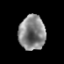
Tissue: prostate
Cell type: Epithelial cells
Senescence score: 0.2377
Nuclear area (px): 906
Mean DAPI intensity: 132.897